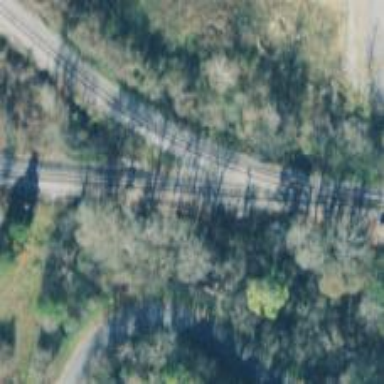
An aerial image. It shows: Abandoned railway.